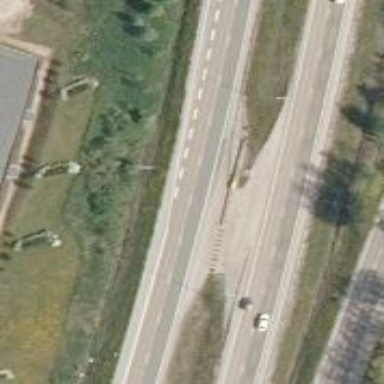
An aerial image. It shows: Asphalt motorway.